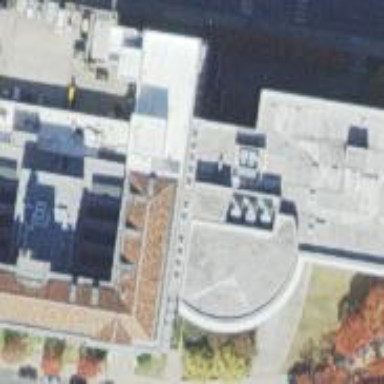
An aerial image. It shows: Government courthouse building.